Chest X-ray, PA view. Patient: 75 years old, sex M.
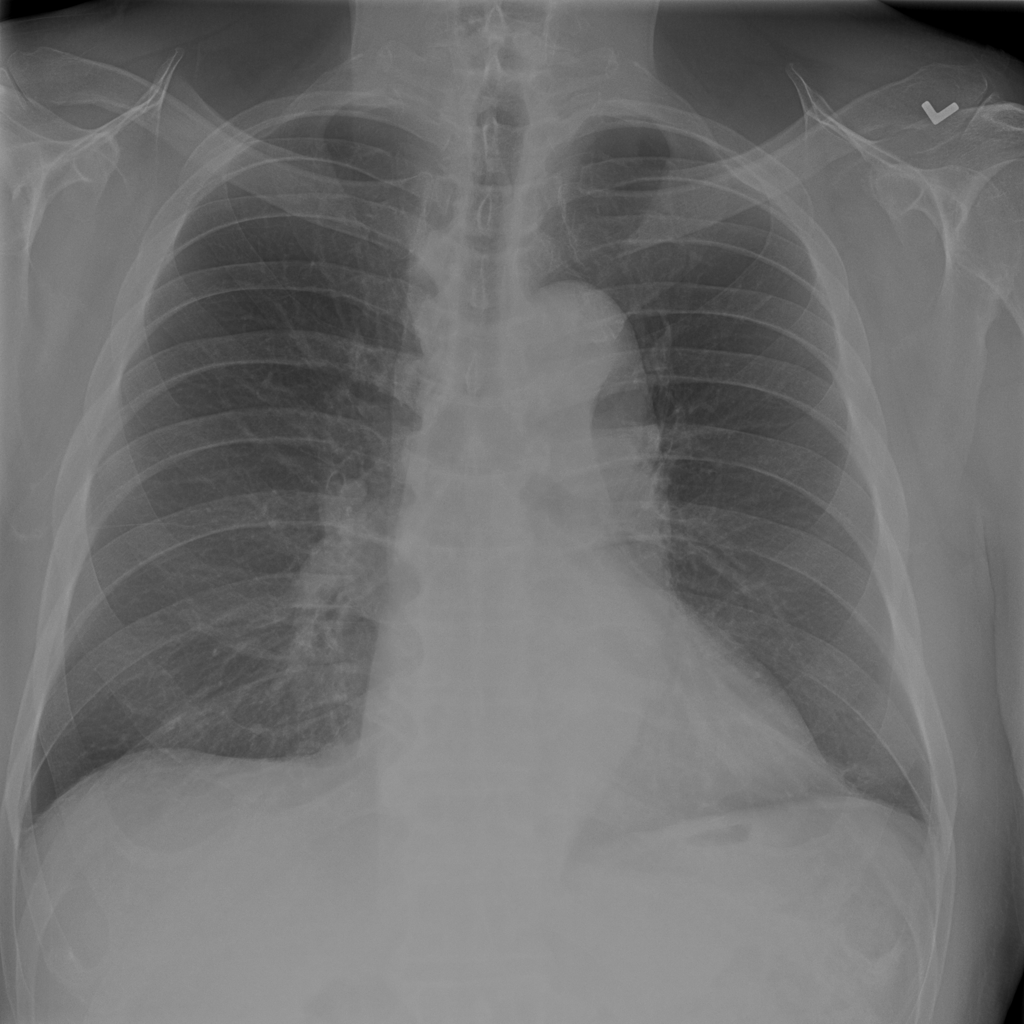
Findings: No Finding